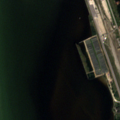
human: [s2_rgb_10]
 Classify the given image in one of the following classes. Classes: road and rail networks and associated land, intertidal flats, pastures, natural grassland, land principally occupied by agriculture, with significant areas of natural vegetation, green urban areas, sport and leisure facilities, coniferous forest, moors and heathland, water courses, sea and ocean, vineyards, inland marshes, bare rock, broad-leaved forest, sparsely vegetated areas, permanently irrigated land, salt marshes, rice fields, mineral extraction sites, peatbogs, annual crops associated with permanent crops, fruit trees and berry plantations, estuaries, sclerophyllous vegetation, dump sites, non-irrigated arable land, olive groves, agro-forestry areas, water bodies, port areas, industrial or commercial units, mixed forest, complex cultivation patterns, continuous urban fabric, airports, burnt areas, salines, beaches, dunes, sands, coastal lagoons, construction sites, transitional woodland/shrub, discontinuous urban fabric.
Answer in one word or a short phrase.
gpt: port areas, transitional woodland/shrub, coastal lagoons